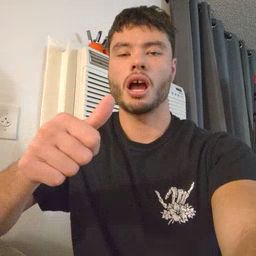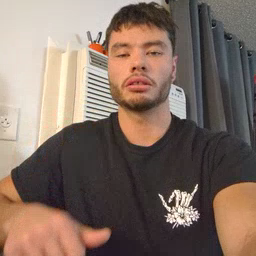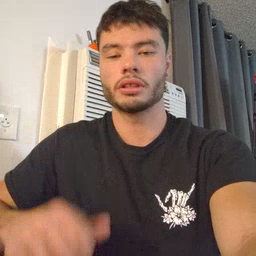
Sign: not